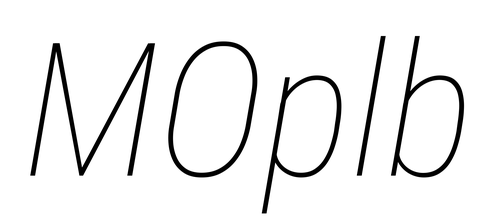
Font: Roboto-Italic_Condensed_Thin_Italic